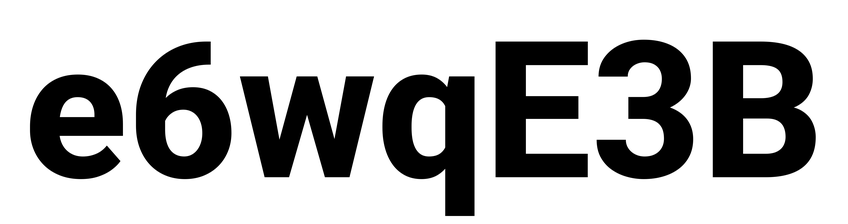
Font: Roboto_ExtraBold